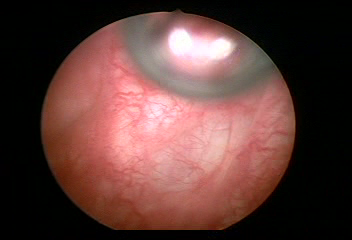
Modality: WLC
Class: Normal mucosa
Bladder cancer association: No